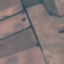
Land use / land cover: AnnualCrop